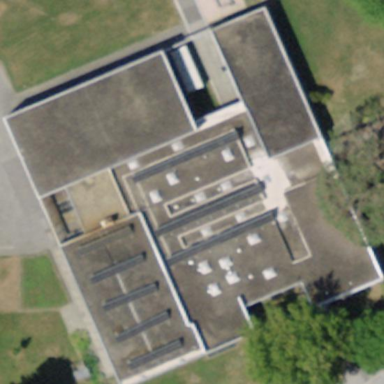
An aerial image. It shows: School building which includes sports center.